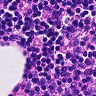
Metastatic tissue present: no